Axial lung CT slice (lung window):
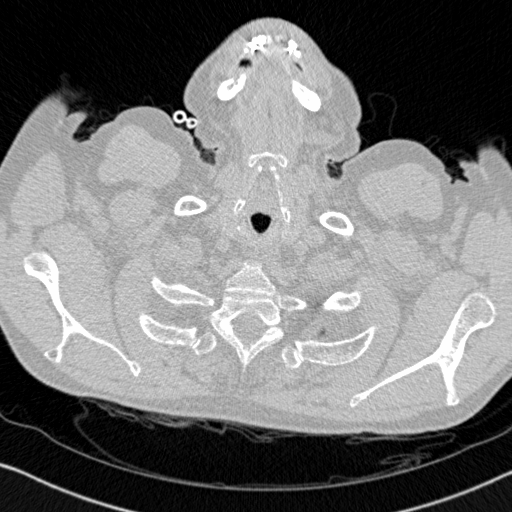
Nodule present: no